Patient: sex M, age 43
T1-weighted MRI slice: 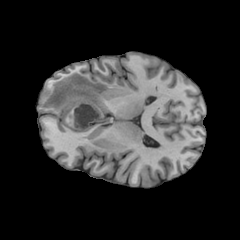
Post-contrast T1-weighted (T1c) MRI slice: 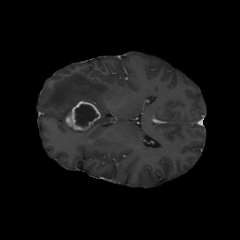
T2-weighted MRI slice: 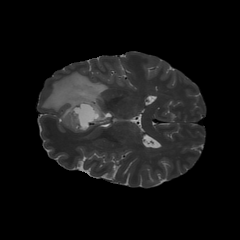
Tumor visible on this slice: yes
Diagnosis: Glioblastoma, IDH-wildtype
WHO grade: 4